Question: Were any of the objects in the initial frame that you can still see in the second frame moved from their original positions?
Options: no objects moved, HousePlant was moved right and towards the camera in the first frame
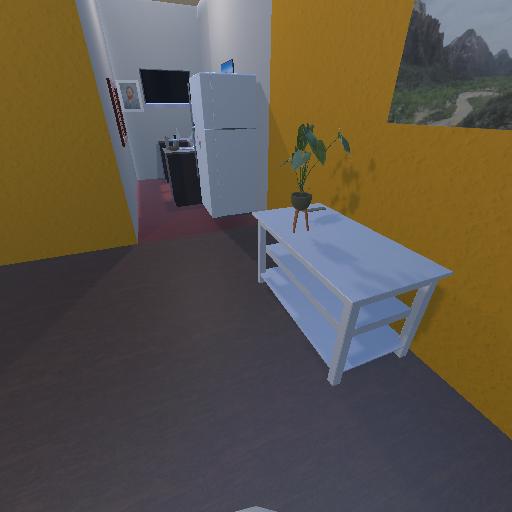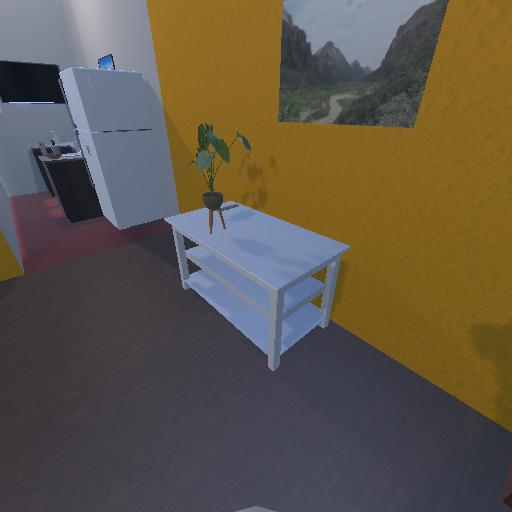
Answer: no objects moved